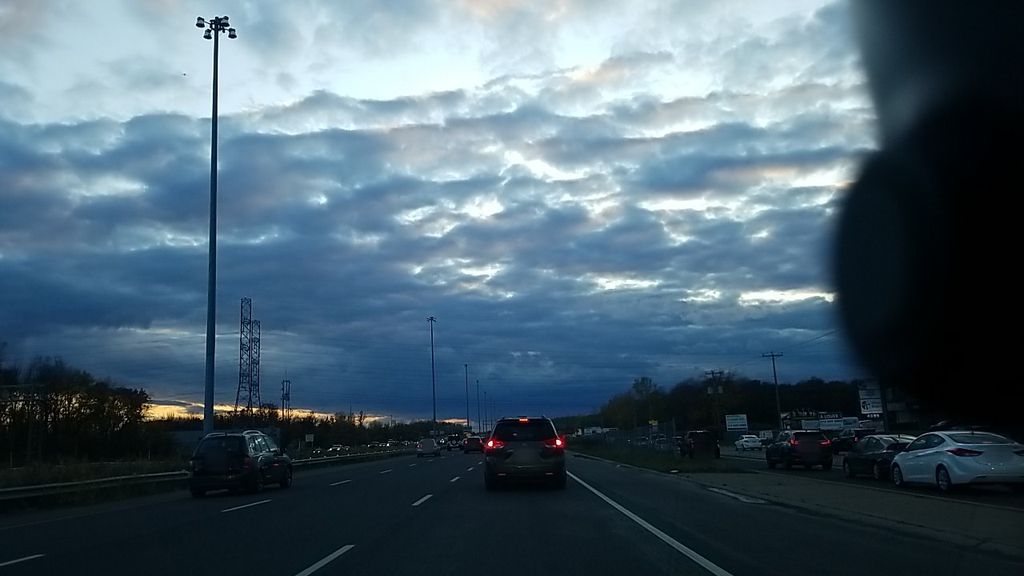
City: montreal